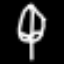
Label: leaf